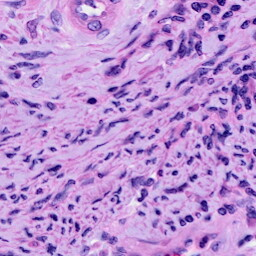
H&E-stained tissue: Cervix